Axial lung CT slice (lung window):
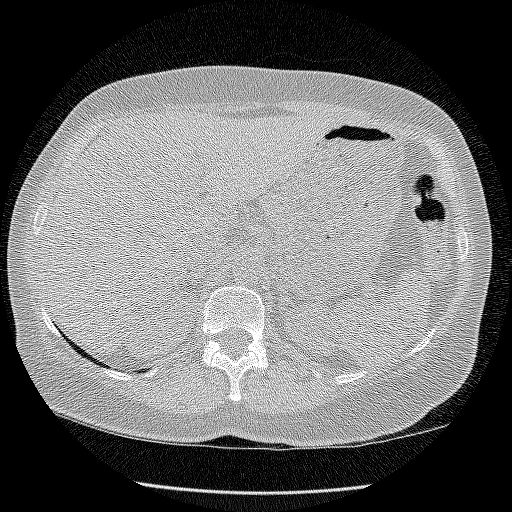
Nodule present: no